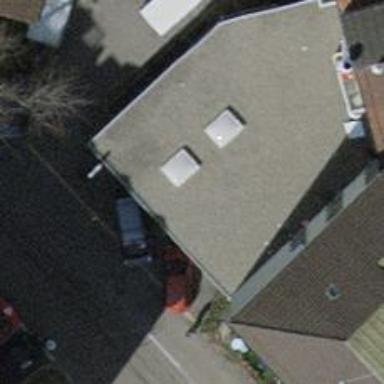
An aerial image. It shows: Car repair shop.